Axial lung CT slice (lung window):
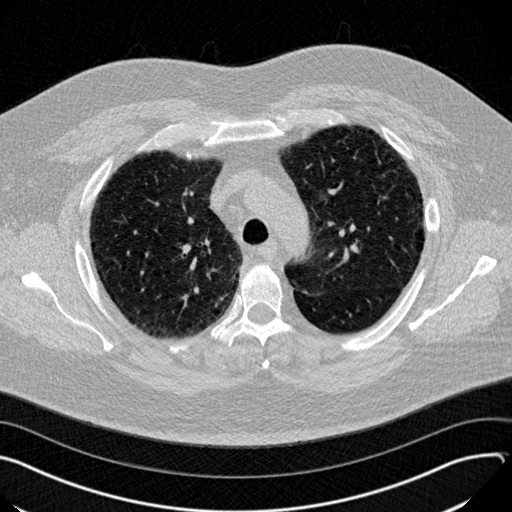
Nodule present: no